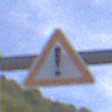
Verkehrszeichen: Gefahrenstelle
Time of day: MorningAfternoon
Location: Outdoor (RoadRail)
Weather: PartlyCloudy
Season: NotSpecified
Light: Natural